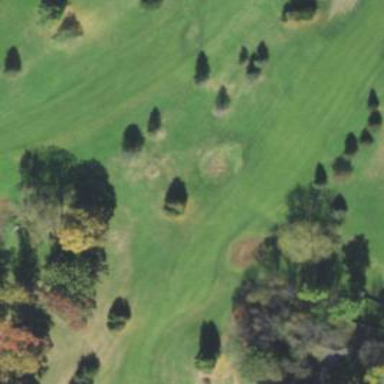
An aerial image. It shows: Scenic golf fairway.